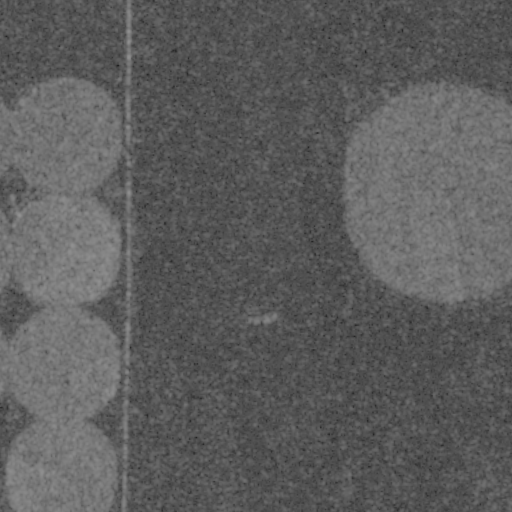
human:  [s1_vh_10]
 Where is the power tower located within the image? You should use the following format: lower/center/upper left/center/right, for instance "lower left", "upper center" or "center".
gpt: The power tower is located in the left of the image.
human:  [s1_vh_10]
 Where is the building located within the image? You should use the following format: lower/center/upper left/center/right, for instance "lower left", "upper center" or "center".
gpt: The building is located in the center left of the image.
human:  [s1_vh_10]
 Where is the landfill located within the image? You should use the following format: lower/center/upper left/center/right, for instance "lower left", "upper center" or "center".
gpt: There is no landfill in the image.

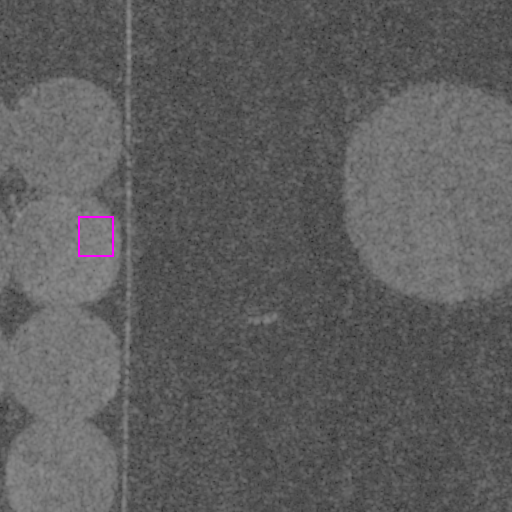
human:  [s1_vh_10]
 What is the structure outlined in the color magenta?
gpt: The structure outlined in magenta is a building.
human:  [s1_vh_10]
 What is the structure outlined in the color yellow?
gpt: There is no yellow outline.